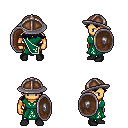
a pixel art fantasy rpg character, male body template, human, tanned skin, sash dress, gold greaves, raven loose hair, chain helm, black shoes, shield, four views (front, back, left, right), 2x2 character sprite sheet, small pixel art, hard edges, no anti-aliasing